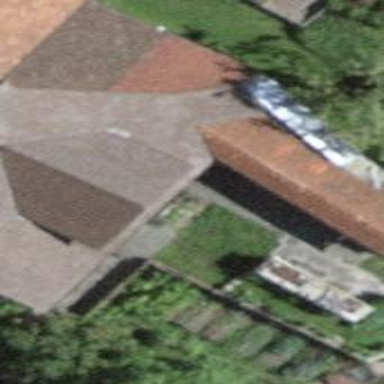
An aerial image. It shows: View of roof of building.